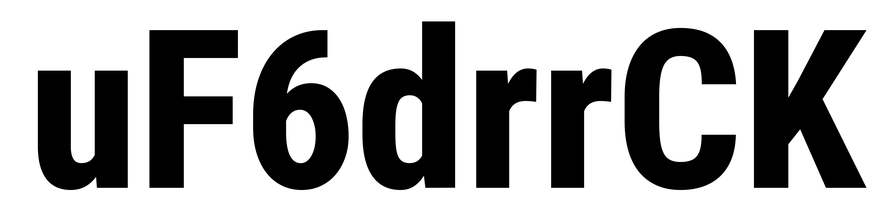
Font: Roboto_Condensed_ExtraBold